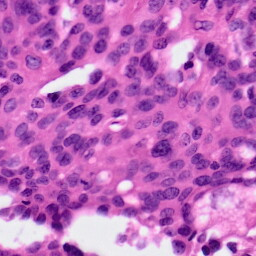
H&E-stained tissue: Ovarian